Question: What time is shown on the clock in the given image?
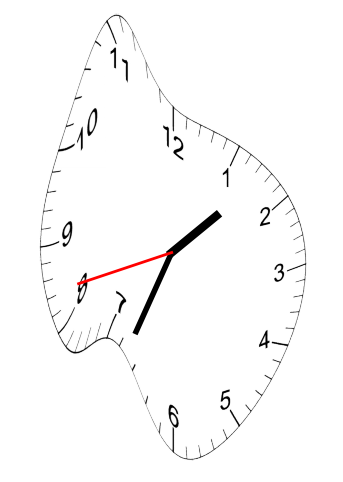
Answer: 01:33:42